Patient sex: M
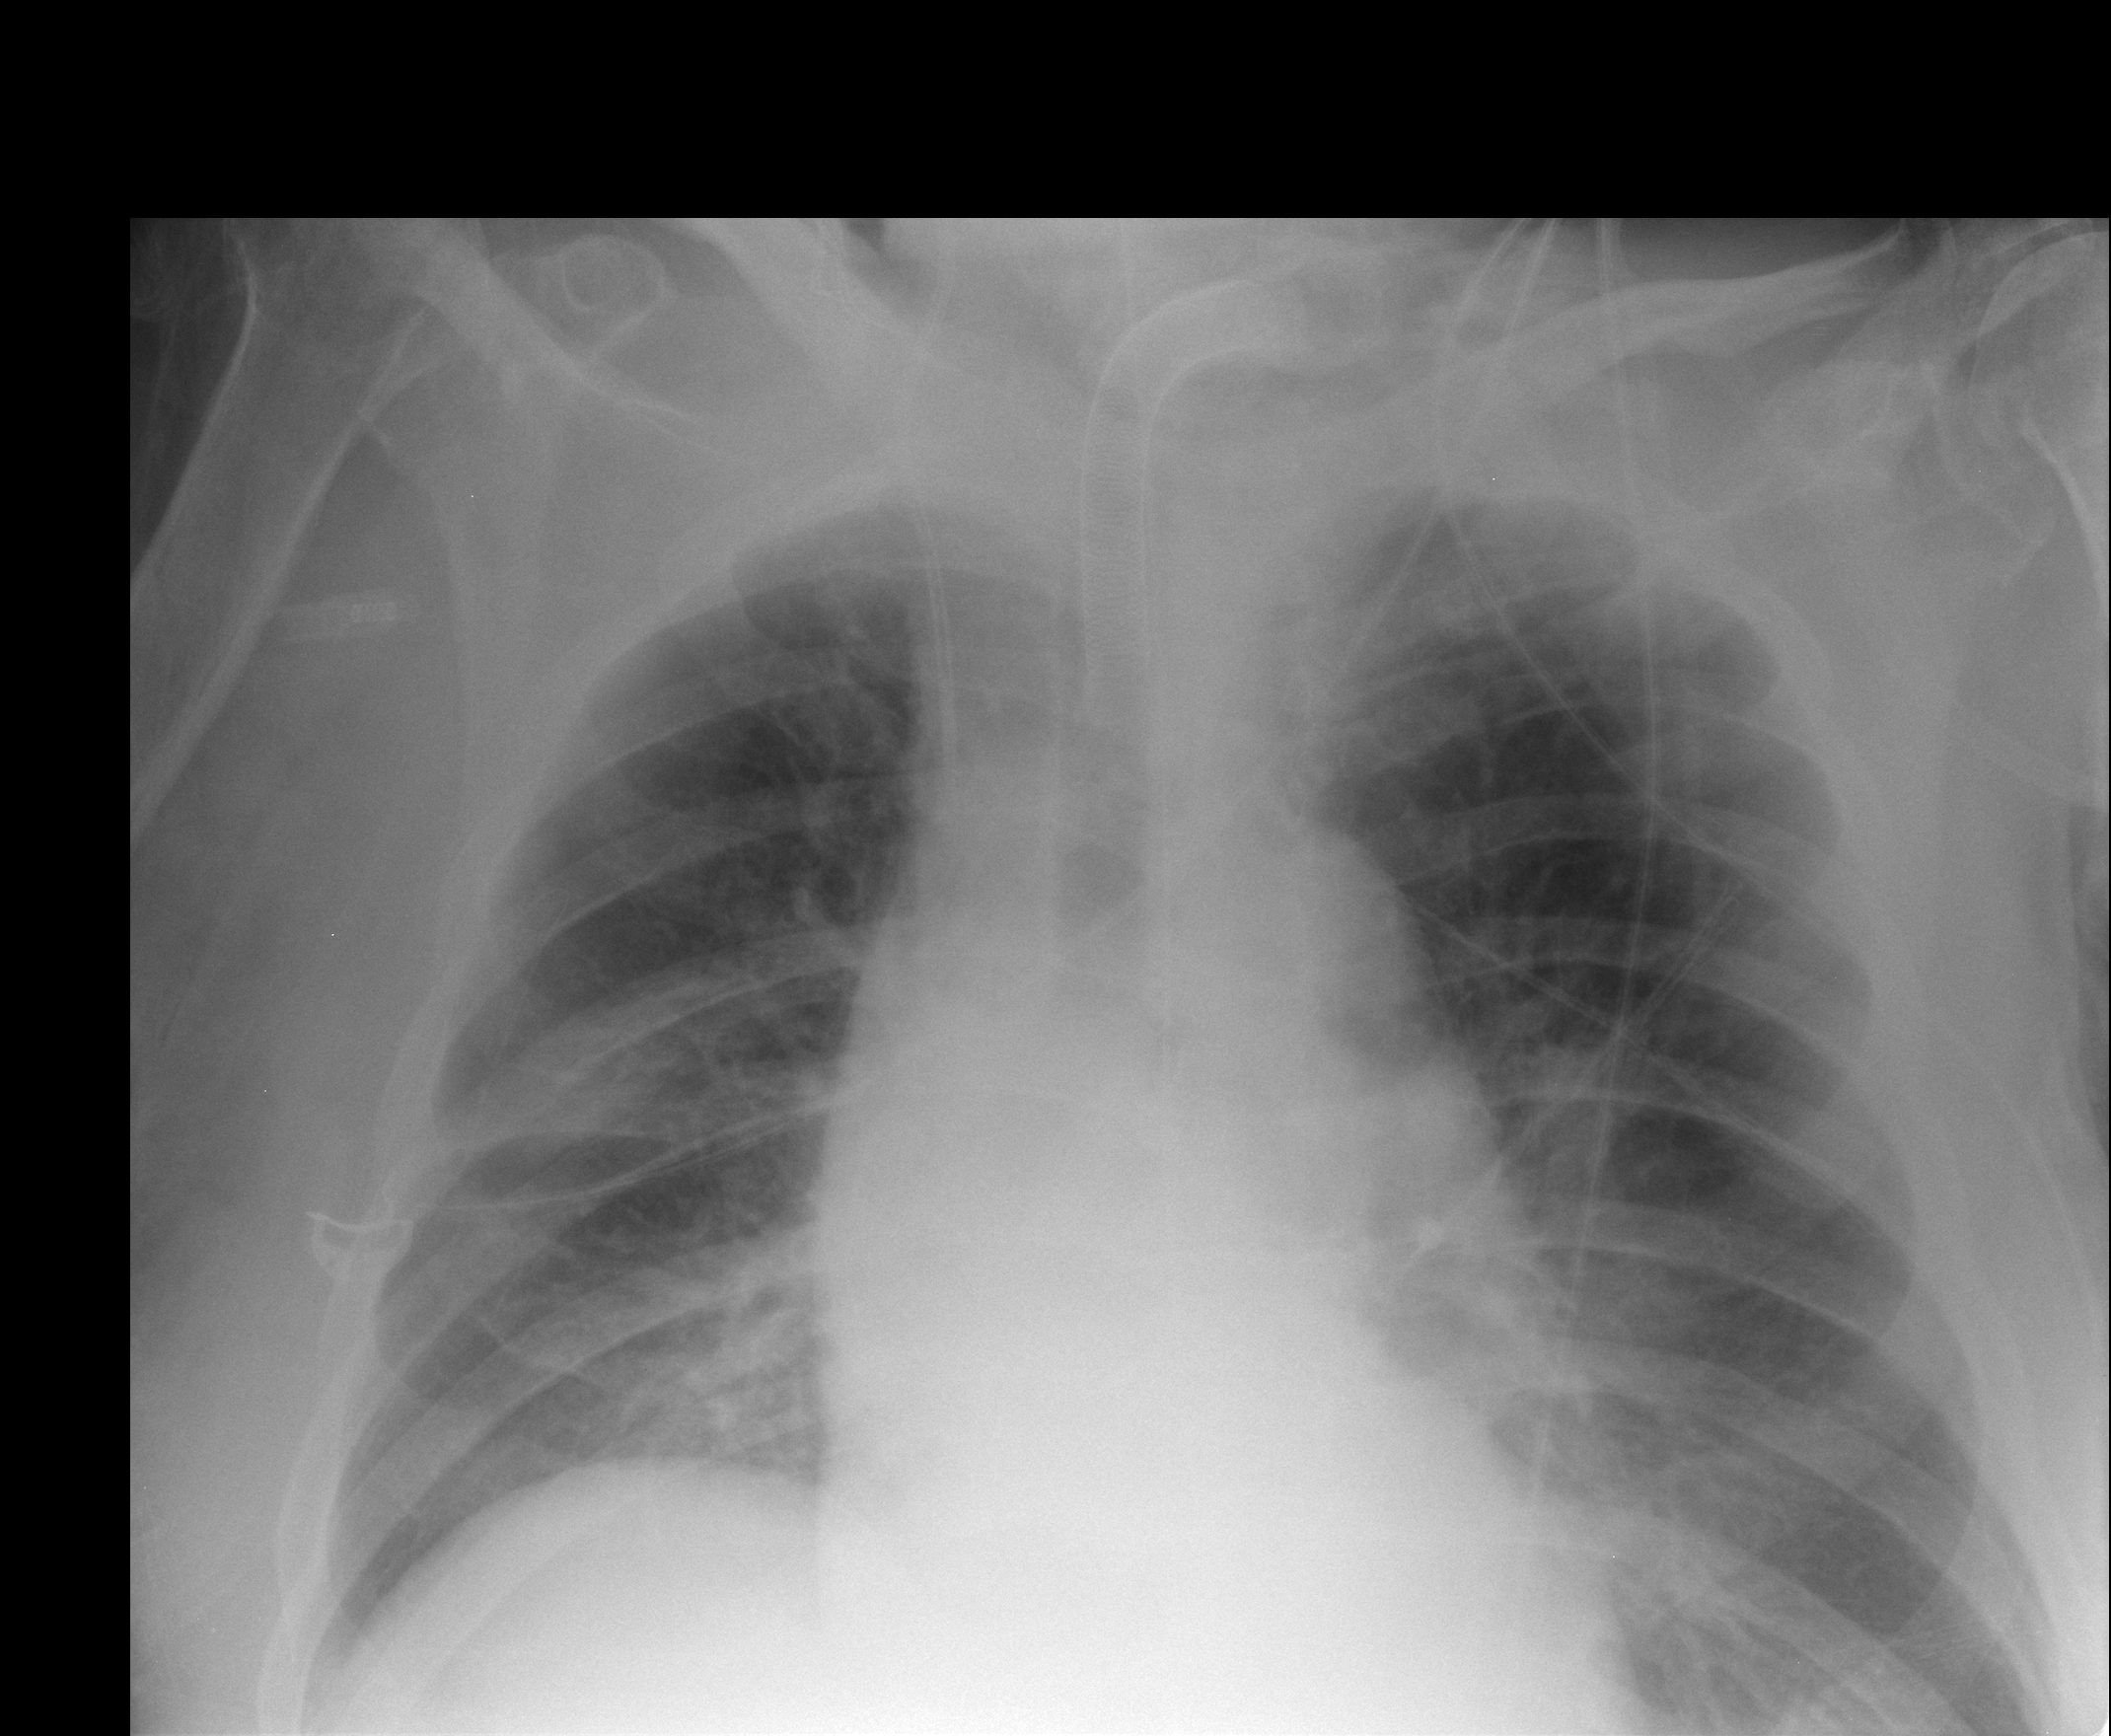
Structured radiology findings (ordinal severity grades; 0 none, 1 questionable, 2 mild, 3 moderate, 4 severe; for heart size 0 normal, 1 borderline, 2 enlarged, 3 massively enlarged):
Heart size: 0
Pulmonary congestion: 0
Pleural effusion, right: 1
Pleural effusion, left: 0
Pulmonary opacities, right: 2
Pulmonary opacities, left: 0
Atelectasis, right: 2
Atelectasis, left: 2